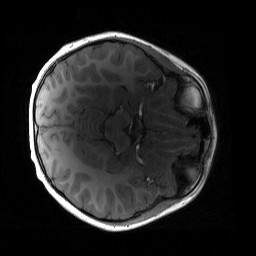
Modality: T1w
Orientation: axial
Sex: male
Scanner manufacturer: siemens
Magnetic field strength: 3 T
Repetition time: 1.9 s
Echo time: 0.00243 s